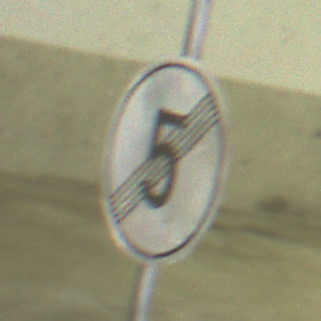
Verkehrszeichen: EndeGeschwindigkeit5
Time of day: NotSpecified
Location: Indoor (Special)
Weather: NotSpecified
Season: NotSpecified
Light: Artificial